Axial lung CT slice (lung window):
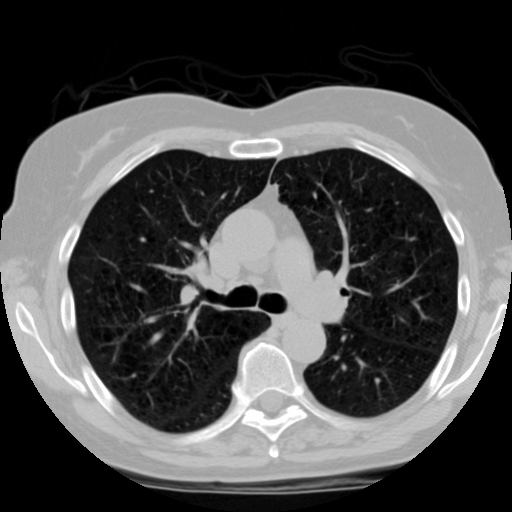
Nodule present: no